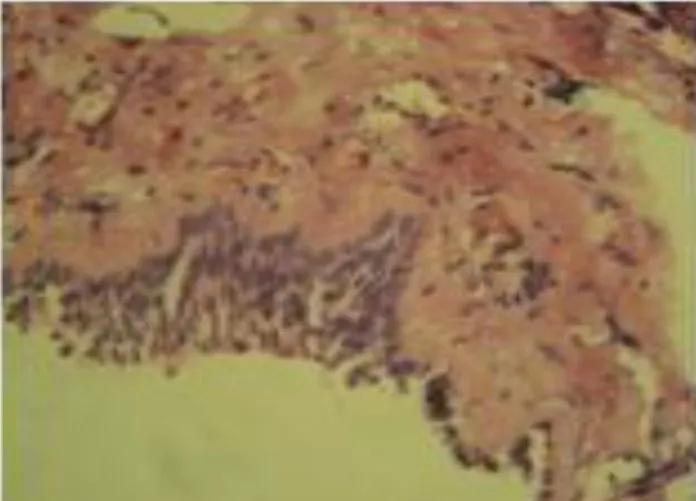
Histopathologic examination showing homogeneous eosinophilic deposits in the stroma.
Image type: pathology (h&e)